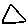
Label: triangle